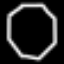
Label: octagon